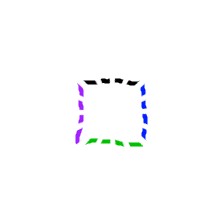
Shape: square